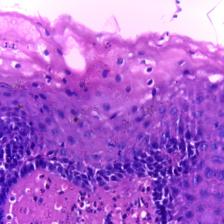
Diagnosis: OSCC